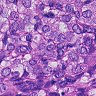
Metastatic tissue present: yes